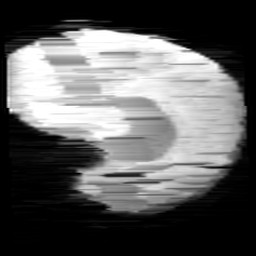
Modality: minIP
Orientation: sagittal
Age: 12
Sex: female
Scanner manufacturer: siemens
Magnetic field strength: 3 T
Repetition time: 0.027 s
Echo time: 0.02 s